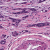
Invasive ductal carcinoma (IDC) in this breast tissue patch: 0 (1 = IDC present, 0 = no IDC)